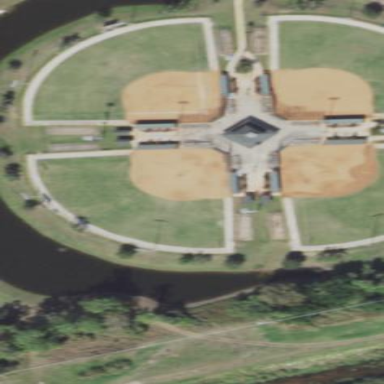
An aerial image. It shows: Baseball pitch for leisure land activities.